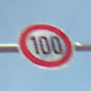
Verkehrszeichen: Geschwindigkeit100
Umgebung: Outdoor, Suburban
Tageszeit: Midday
Wetter: PartlyCloudy
Licht: Natural
Jahreszeit: Summer
Kontrast: HighContrast